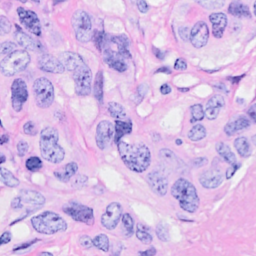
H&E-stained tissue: Breast